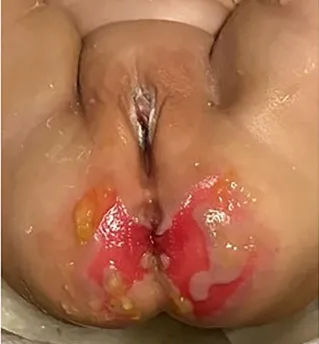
Perineal skin rashes and ulcerations developed due to chronic diarrhea at 4 months (C).
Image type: medical_photograph (other_medical_photograph)